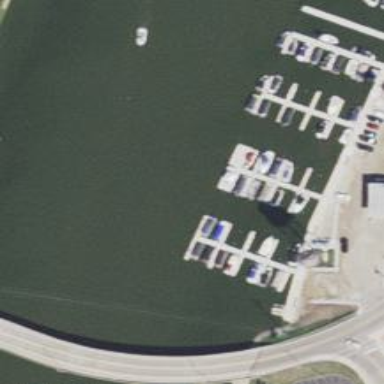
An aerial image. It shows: Man-made pier.